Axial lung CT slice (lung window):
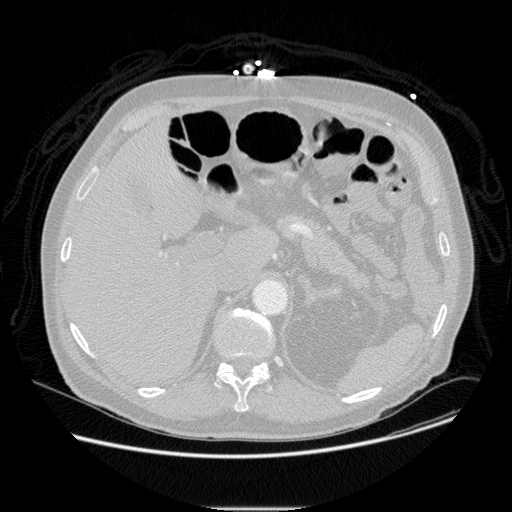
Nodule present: no